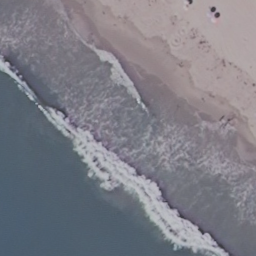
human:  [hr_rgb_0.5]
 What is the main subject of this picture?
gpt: beach